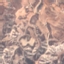
Land use / land cover: HerbaceousVegetation